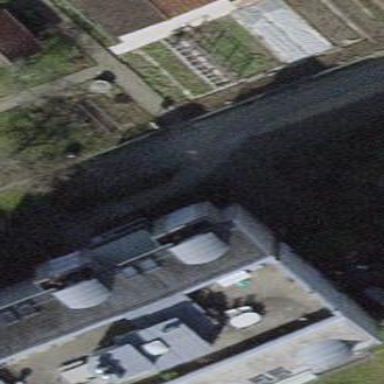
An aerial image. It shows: Apartment building with double saltbox roof shape.